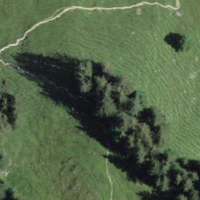
EUNIS habitat code: 43
Species observed at this site:
Petasites albus